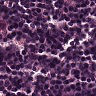
Metastatic tissue present: no